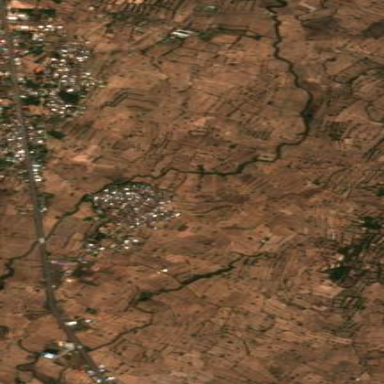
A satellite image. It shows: Farmland with rice crops being cultivated. The rice field is used to produce rice.